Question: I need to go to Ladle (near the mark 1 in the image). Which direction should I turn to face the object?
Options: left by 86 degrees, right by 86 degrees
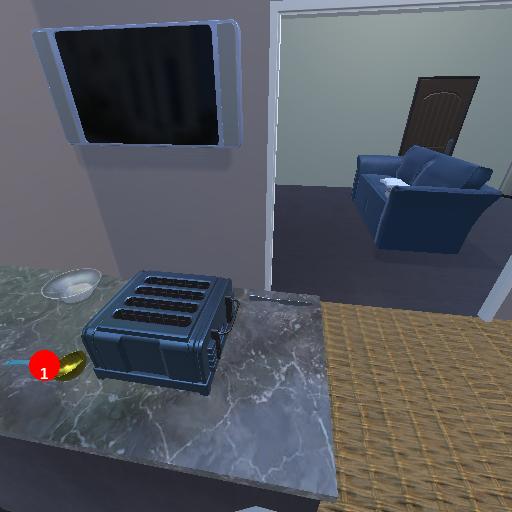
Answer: left by 86 degrees